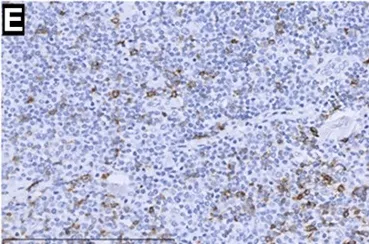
H&E staining and immunohistochemistry pictures of the mass (x400). CD43.
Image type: pathology (immunostaining)